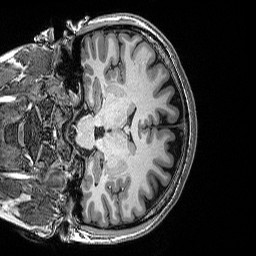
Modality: T1w
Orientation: coronal
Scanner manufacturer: siemens
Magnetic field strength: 3 T
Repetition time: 2.53 s
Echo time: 0.0033 s